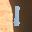
Label: 1